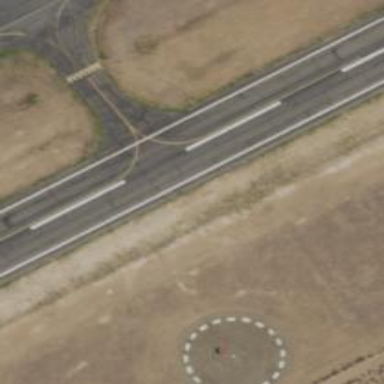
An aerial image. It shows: View of taxiway at the airport.